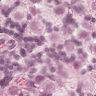
Metastatic tissue present: yes